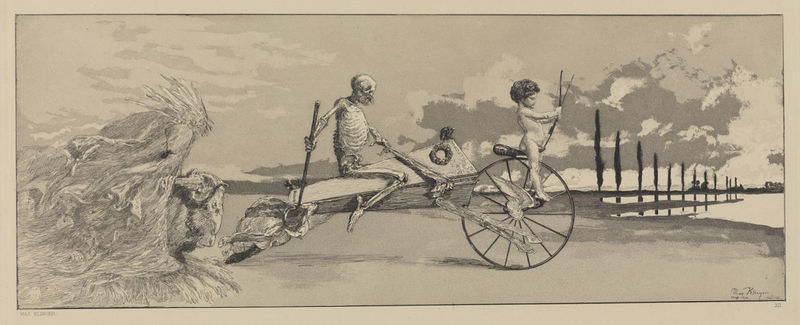
Titel: Amor, Tod und Jenseits (Intermezzi, Opus IV, Blatt 12)
Künstler: Max Klinger
Standort: Karlsruhe
Institution: Staatliche Kunsthalle Karlsruhe
Schlagwörter: baum, flügel, himmel, mann, meer, vogel, wasser, weiß, wolken, bäume, fluss, landschaft, see, ufer, schwarz, symbol, zeichnung, gras, wiese, symbolismus, leiche, tod, tot, toter, signatur, horizont, natur, pappeln, spiegelung, wind, gewässer, kind, pferd, reiter, stock, engel, putte, putto, zypressen, reiten, ritt, sattel, schnell, welle, wellen, düster, bogen, stab, allee, baumreihe, grafik, graphik, monochrom, signiert, speichen, sepia, rad, wagen, max klinger, junge, surreal, surrealismus, flucht, knochen, vanitas, knabe, buch, dali, druck, druckgraphik, schwarzweiss, druckgrafik, radierung, stich, gespenst, lauf, allegorie, dämon, kranz, jagd, fahrrad, buchseite, fahren, skelett, sarg, apokalypse, hölle, teufel, zeus, verfolgung, rechteckig, alle, pinien, amor, stier, schleuder, pfeil, unheimlich, sense, dämonen, geist, geister, hexe, gerippe, skellett, fantasiewesen, akazien, tiefdruck, zyklus, speigelung, traumbild, stir, sensenmann, poseidon, verheißung, sakophag, einrad, schlechtes foto, schwar weiss, lenken, sargophag, z, skelettt, gehrad, bälume, wolike, erwasser, rahd, younge, gebrüder wright, fugzueugärmelkanal, verschwommene aufnahme, skeleett, teufelsritt